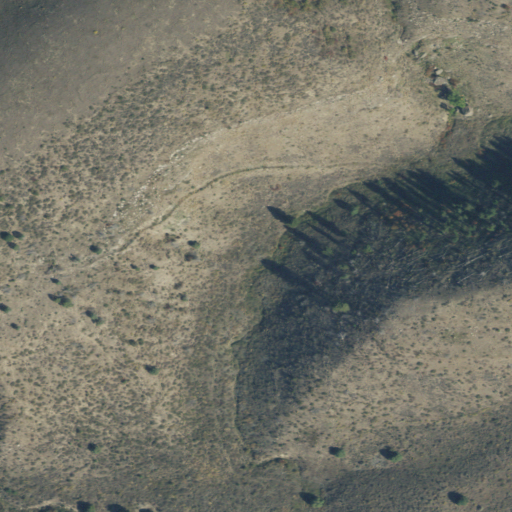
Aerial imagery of valley in Idaho named Holland Canyon containing shrub and evergreen forest